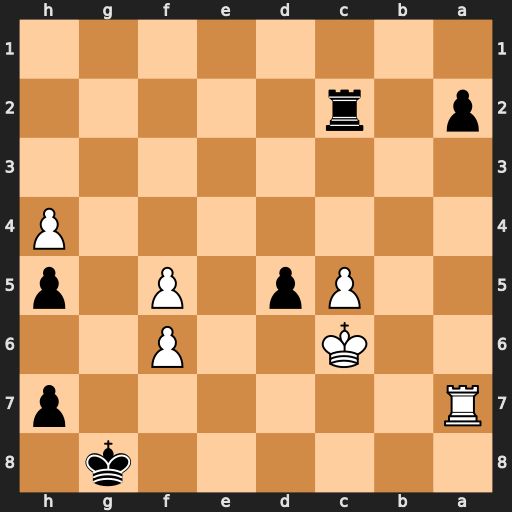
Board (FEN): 6k1/R6p/2K2P2/2Pp1P1p/7P/8/p1r5/8
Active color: b
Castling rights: -
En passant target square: -
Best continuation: d4 Kd5 d3 f7+ Kg7